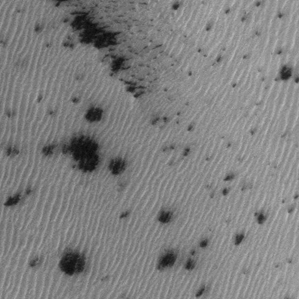
Label: frost